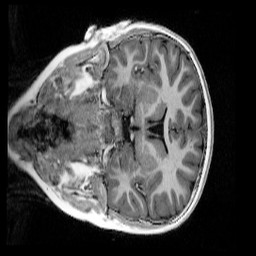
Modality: UNIT1_denoised
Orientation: coronal
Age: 9
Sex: female
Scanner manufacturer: siemens
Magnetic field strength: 3 T
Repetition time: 4 s
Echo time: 0.00303 s